Chest X-ray:
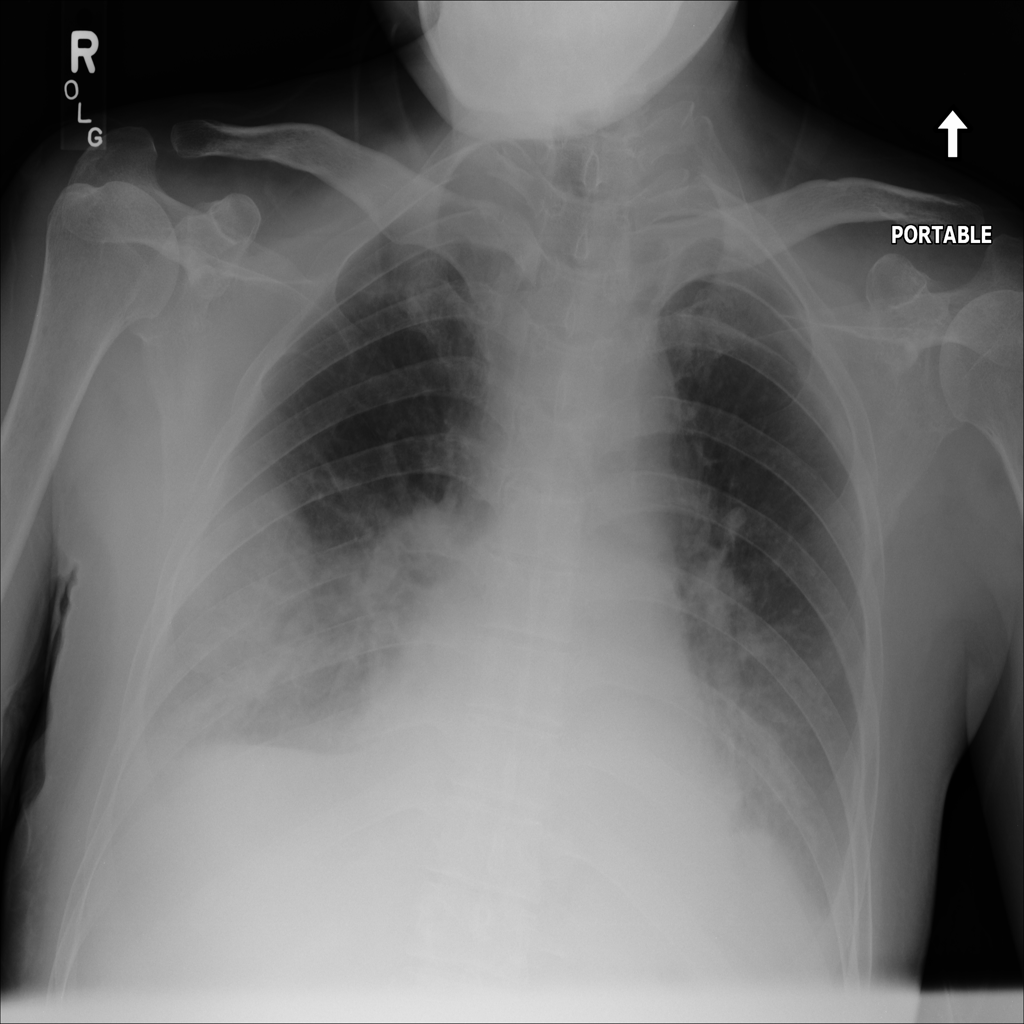
Findings: Effusion, Consolidation
No abnormal finding: no